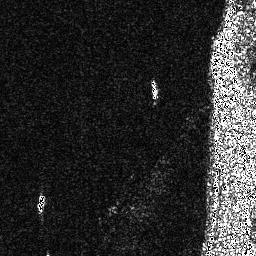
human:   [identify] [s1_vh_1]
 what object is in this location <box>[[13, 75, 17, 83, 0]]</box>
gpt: <ref>1 small ship at the bottom left</ref>

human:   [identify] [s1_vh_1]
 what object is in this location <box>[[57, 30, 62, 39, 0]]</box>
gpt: <ref>1 small ship at the center</ref>